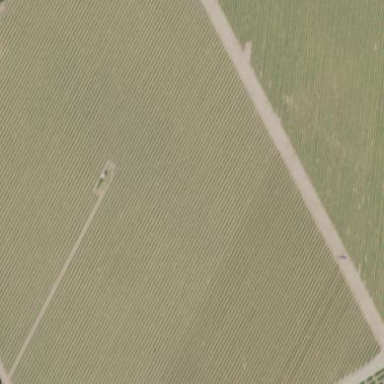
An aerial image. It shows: Vineyard where grapes are grown.